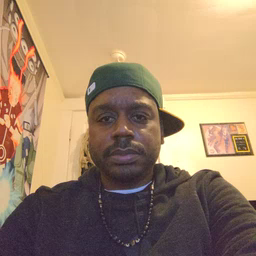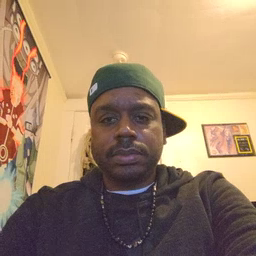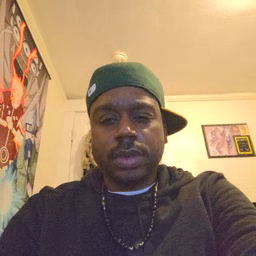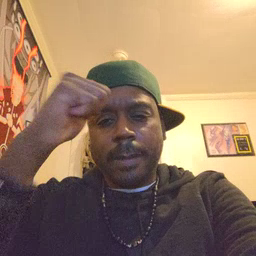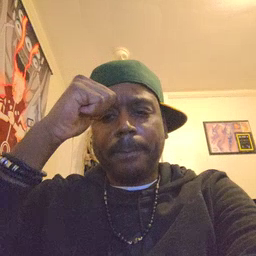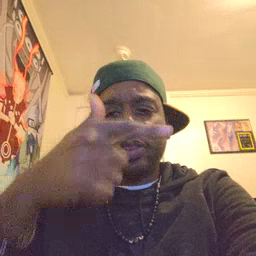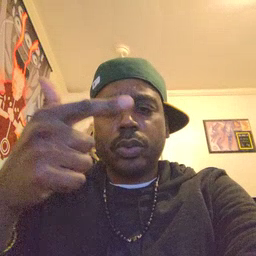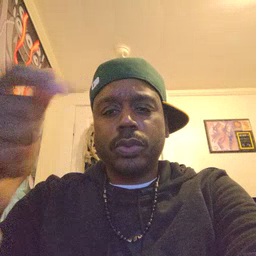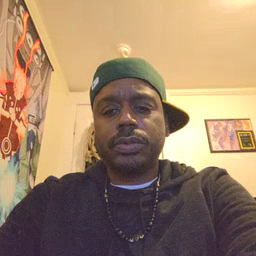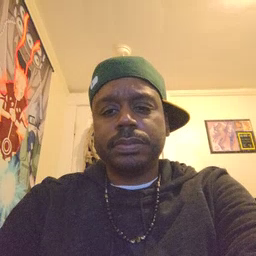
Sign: brother